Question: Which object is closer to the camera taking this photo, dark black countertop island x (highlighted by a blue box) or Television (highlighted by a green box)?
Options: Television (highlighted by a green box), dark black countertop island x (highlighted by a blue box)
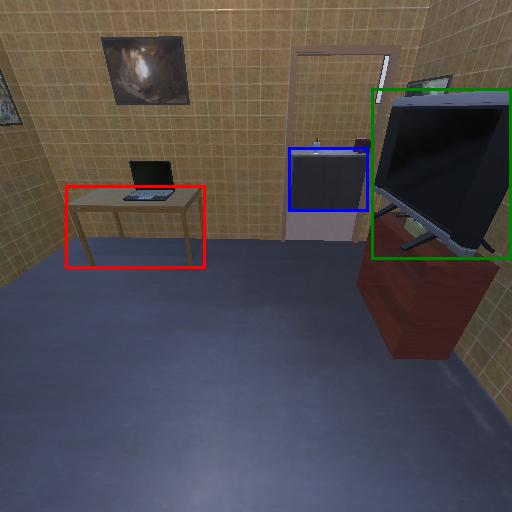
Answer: Television (highlighted by a green box)